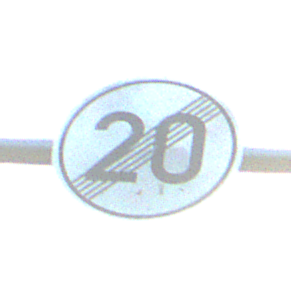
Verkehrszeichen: EndeGeschwindigkeit20
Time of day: MorningAfternoon
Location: Outdoor (Urban)
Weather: PartlyCloudy
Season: NotSpecified
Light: Natural